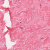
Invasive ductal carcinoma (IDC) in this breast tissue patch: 0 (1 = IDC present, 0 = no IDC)